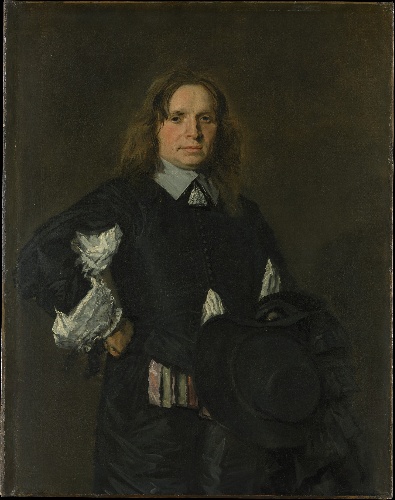
Title: Portrait of a Man
Artist: Frans Hals
Artist bio: Dutch, Antwerp 1582/83–1666 Haarlem
Date: early 1650s
Object type: Painting
Classification: Paintings
Medium: Oil on canvas
Dimensions: 43 1/2 x 34 in. (110.5 x 86.4 cm)
Department: European Paintings
Credit line: Marquand Collection, Gift of Henry G. Marquand, 1890
Accession year: 1891
Repository: Metropolitan Museum of Art, New York, NY
Tags: Men|Portraits